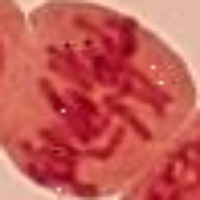
Label: metaphase